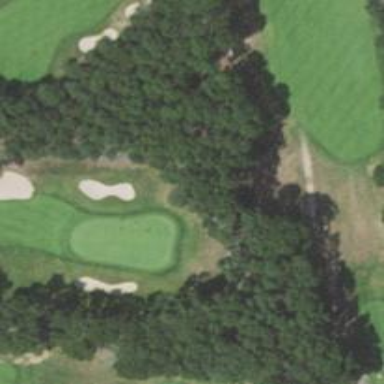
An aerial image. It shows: Golf hole.